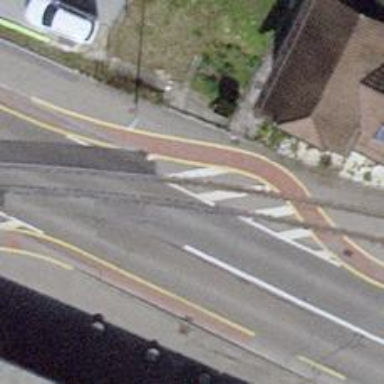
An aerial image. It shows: Single-track railway spur.